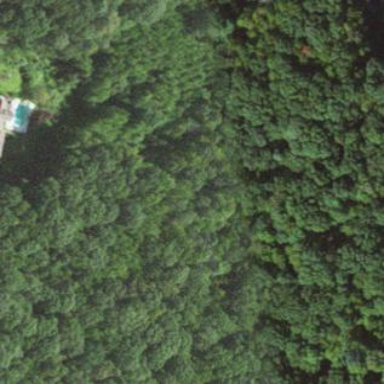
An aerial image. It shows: Nature reserve surrounded by woodland.